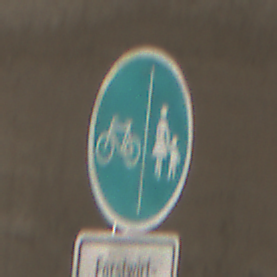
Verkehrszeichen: GetrennterRadUndGehwegRadwegLinks
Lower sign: BesondereFahrzeugeUndTransportgueter7
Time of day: Midday
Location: Roofed (Tunnel)
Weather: NotSpecified
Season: NotSpecified
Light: Natural